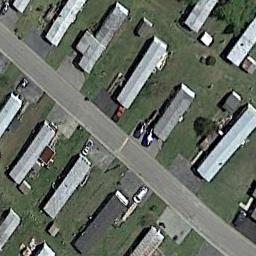
Label: residential